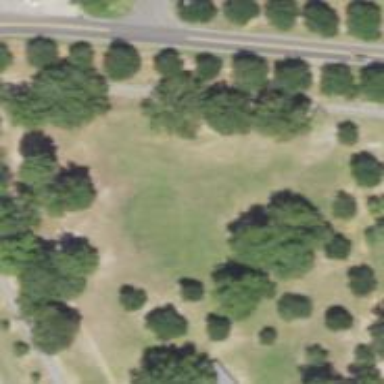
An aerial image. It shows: Disc golf basket.